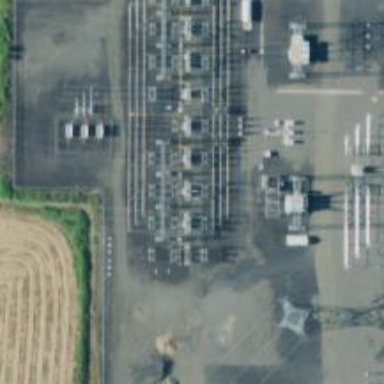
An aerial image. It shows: Outdoor power switch.